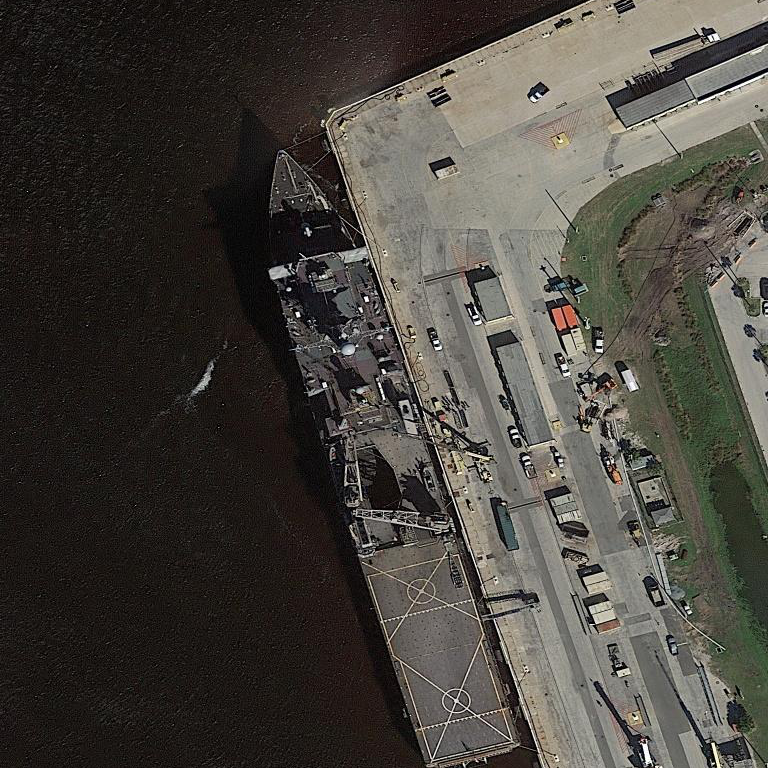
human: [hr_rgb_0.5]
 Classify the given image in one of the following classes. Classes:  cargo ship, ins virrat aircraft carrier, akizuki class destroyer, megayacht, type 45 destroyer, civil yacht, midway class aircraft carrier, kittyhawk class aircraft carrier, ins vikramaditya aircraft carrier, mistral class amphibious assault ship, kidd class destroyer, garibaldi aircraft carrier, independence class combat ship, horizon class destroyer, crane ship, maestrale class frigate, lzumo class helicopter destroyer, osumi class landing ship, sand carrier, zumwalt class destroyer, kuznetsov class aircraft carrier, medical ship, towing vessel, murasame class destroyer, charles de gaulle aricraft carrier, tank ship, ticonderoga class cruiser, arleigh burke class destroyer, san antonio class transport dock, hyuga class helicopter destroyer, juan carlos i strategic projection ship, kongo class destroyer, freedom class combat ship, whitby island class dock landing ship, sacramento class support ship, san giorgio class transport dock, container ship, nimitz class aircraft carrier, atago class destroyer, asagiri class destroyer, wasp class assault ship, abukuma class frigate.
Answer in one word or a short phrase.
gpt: Whitby Island class dock landing ship